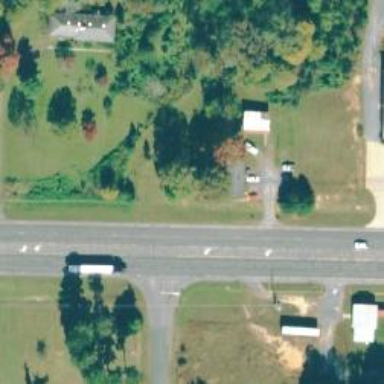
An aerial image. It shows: Asphalt road classified as trunk highway.